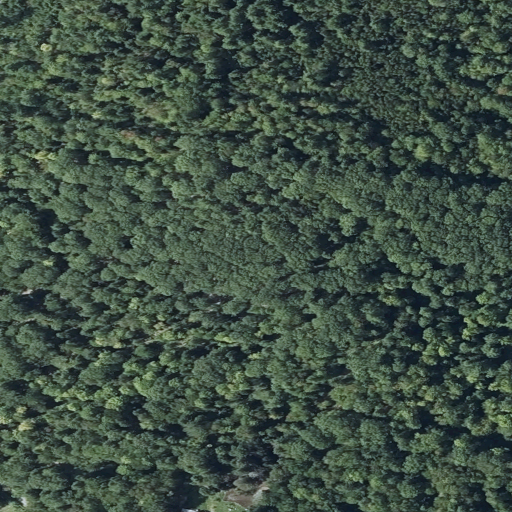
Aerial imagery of mountain in Maine named Little Beech Hill containing mixed forest, deciduous forest, evergreen forest, and open development